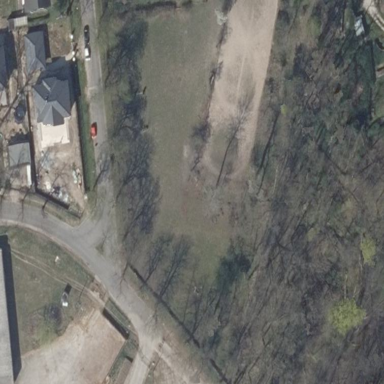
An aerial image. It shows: Fence surrounding meadow.